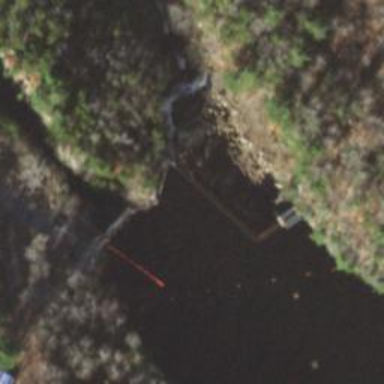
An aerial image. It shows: Dam along waterway.